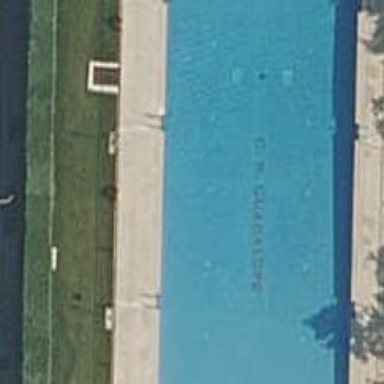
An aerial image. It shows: Swimming pool located in leisure land.